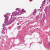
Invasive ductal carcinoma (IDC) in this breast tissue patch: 0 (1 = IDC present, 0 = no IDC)